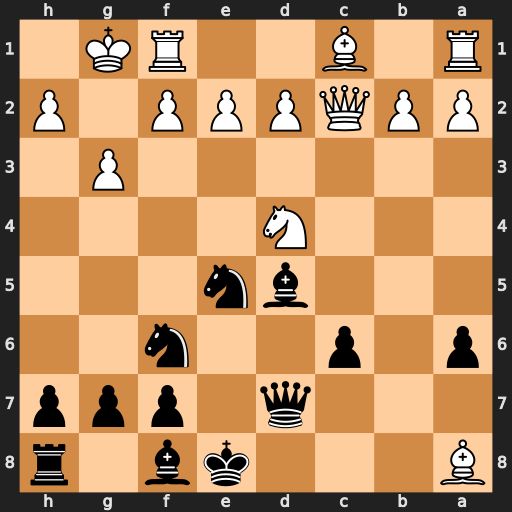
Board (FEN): B3kb1r/3q1ppp/p1p2n2/3bn3/3N4/6P1/PPQPPP1P/R1B2RK1
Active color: b
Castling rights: k
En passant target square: -
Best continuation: Qh3 Bxc6+ Nxc6